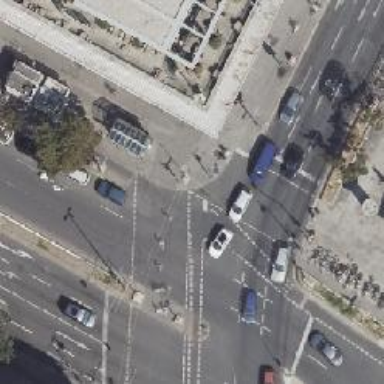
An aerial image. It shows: Road with traffic signals.